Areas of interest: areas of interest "Parking Lot"
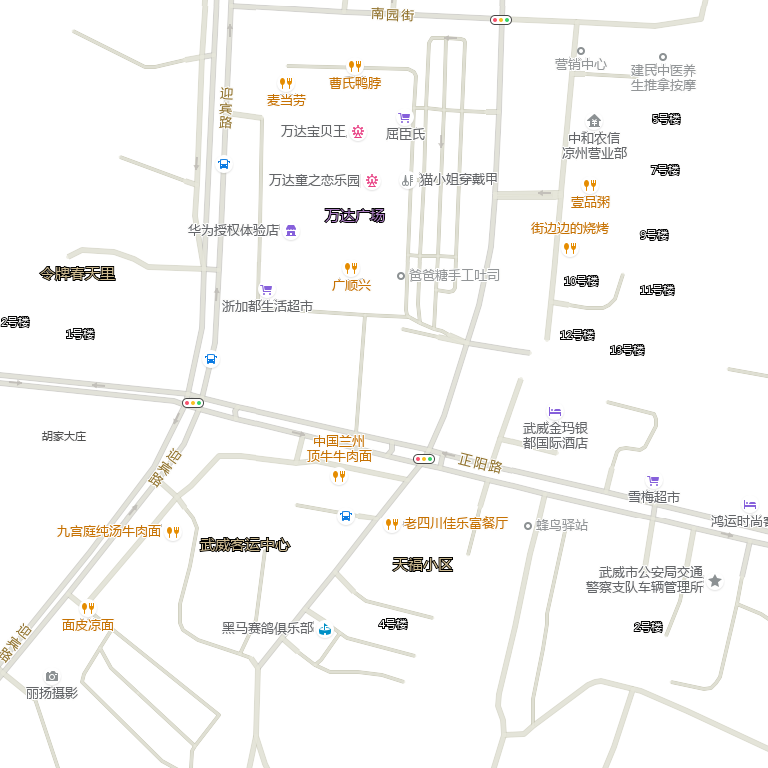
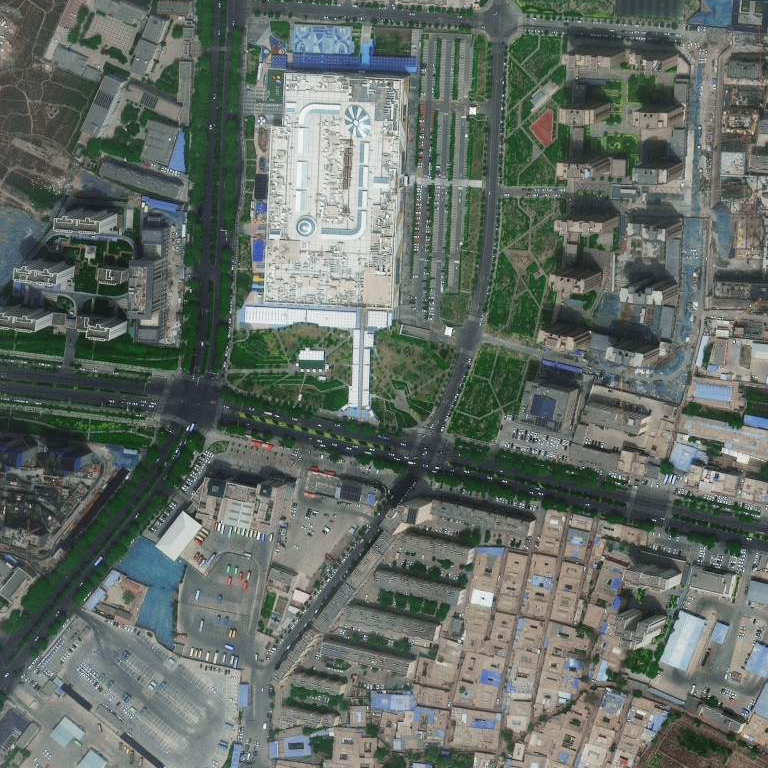